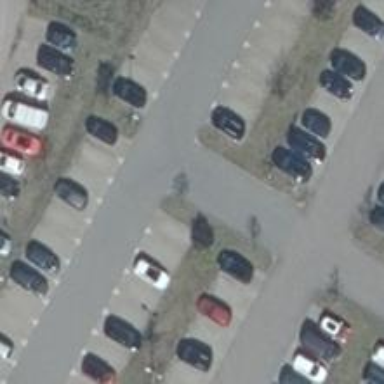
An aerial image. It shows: Road serving as parking aisle.